Question: The following code takes a table containing vehicle names, and a table containing region names and combines them into a results table.
I then perform a COUNT on the results table to show how many vehicles there are per region.
I need to amend the code to force ALL regions and ALL vehicles to be counted up. Currently the COUNT statement does not show any regions that contain no vehicles (I have manually deleted some entries from the results to show this). Can anyone illustrate a quick way to do this? I am using SQL 2012 and hoped there would be an easy solution...

For the purposes of answering the question please assume that the two original tables are no longer accessible, and we are now only working with @tbl_results. Thank you.
Note: I know I can do this directly from the vehicle and region tables but I need to use a table variable of results for other processes in my real work.
'''
DECLARE @tbl_vehicles TABLE (vehicleID int, vehicleName nvarchar(100))
DECLARE @tbl_regions TABLE (regionID int, regionName nvarchar(100))
DECLARE @tbl_results TABLE (regionID int, regionName nvarchar(100), vehicleID int, vehicleName nvarchar(100))
INSERT INTO @tbl_regions (regionID, regionName) VALUES (1, 'England')
INSERT INTO @tbl_regions (regionID, regionName) VALUES (2, 'United States')
INSERT INTO @tbl_regions (regionID, regionName) VALUES (3, 'Arctic')
INSERT INTO @tbl_vehicles (vehicleID, vehicleName) VALUES (1, 'Planes')
INSERT INTO @tbl_vehicles (vehicleID, vehicleName) VALUES (2, 'Trains')
INSERT INTO @tbl_vehicles (vehicleID, vehicleName) VALUES (3, 'Automobiles')
DECLARE @i INT
SET @i = 0
WHILE @i < 100
BEGIN
INSERT INTO @tbl_results
(regionID, regionName, vehicleID, vehicleName)
SELECT
r.regionID, r.regionName, v.vehicleID, v.vehicleName
FROM
@tbl_regions r CROSS JOIN
@tbl_vehicles v
WHERE
(r.regionID = CAST(RAND() * 4 AS INT)) AND
(v.vehicleID = CAST(RAND() * 4 AS INT))
SET @i = @i + 1
END
-- remove trains in the arctic for count example
DELETE FROM @tbl_results WHERE (regionID=3) AND (vehicleID=2)
-- this statement needs to include ALL vehicles and ALL regions (even if no vehicles are found at a region)
SELECT
regionName,
vehicleName,
COUNT(*) as VehicleCount
FROM
@tbl_results
GROUP BY
regionID,
regionName,
vehicleID,
vehicleName
ORDER BY regionName, vehicleName
'''
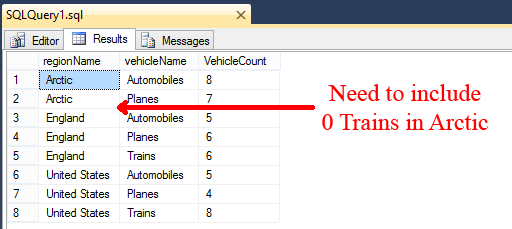
Answer: '''
SELECT r.regionName
, v.vehicleName
, COUNT(res.vehicleName) as VehicleCount
FROM (
select distinct regionName
from @tbl_results
) r
CROSS JOIN
(
select distinct vehicleName
from @tbl_results
) v
LEFT OUTER JOIN
@tbl_results res
ON r.regionName = res.regionName
AND v.vehicleName = res.vehicleName
GROUP BY
r.regionName
, v.vehicleName
ORDER BY
r.regionName
, v.vehicleName
'''